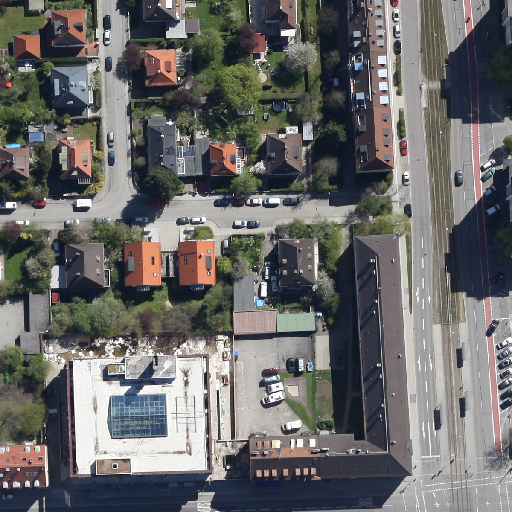
Referring expression: vehicle driving on the road